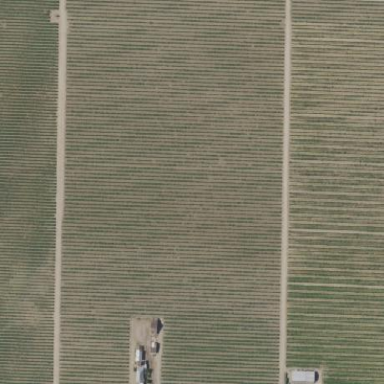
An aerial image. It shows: Beautiful vineyard in the countryside.